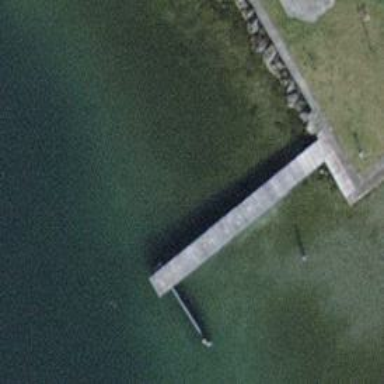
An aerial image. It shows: Man-made pier.